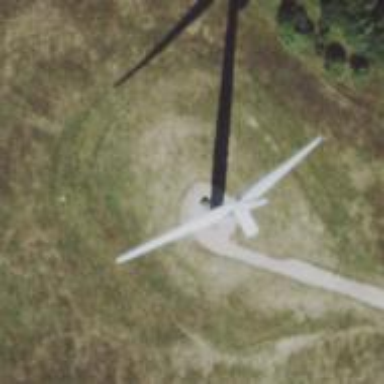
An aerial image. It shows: Wind generator using horizontal axis wind turbines.